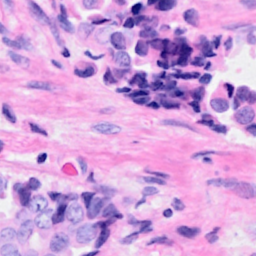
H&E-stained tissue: Breast